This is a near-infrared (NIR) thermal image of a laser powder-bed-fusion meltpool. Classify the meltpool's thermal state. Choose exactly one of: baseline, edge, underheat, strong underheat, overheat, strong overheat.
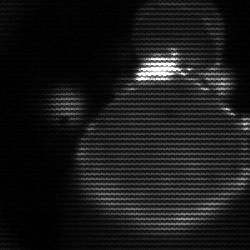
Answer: edge